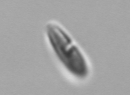
Label: pennate